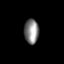
Tissue: prostate
Cell type: T cells
Senescence score: 0.2718
Nuclear area (px): 356
Mean DAPI intensity: 131.32